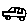
Label: car